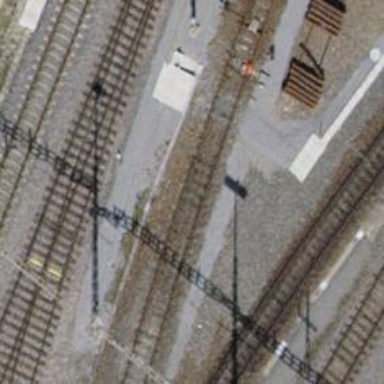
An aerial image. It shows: Single track railway in yard.